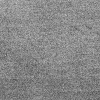
Atmospheric dust classification: dusty